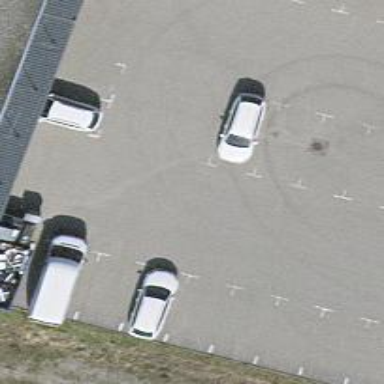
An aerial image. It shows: Parking aisle designated as service road.